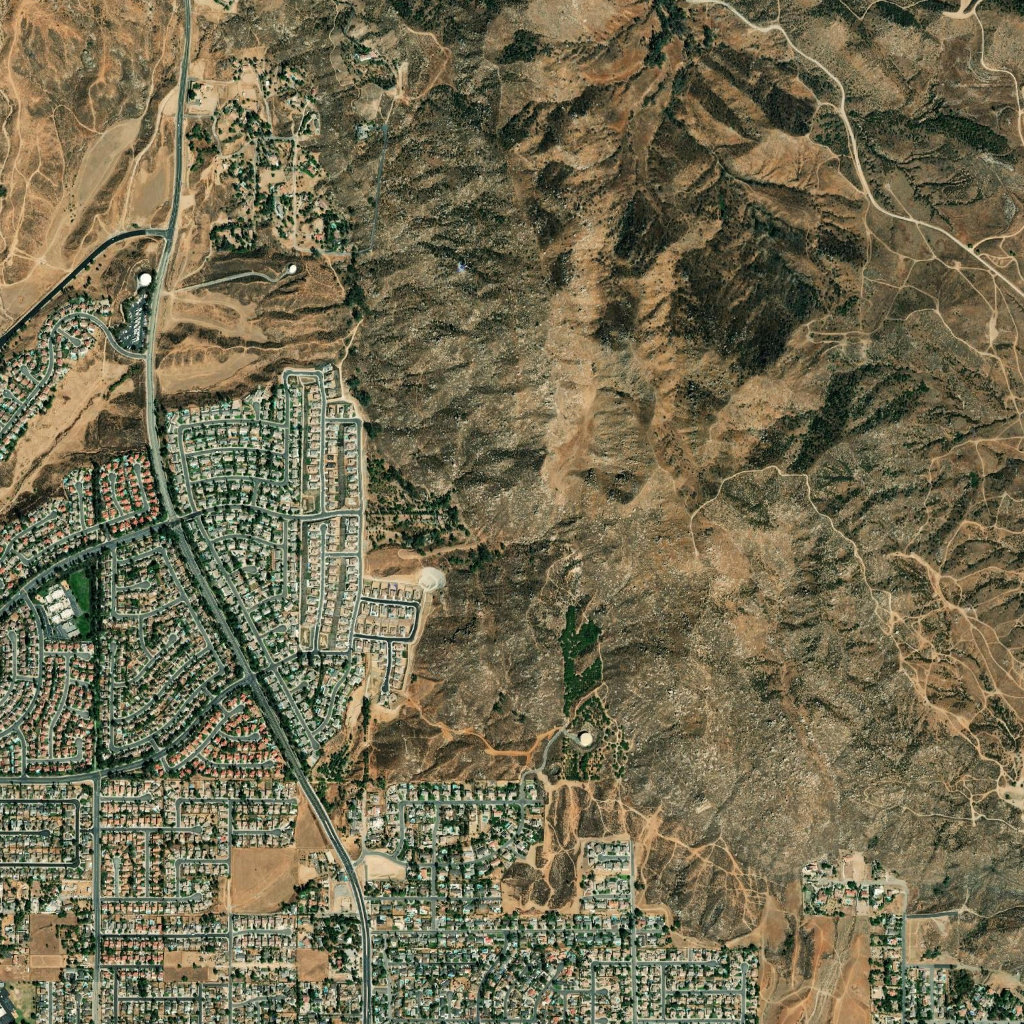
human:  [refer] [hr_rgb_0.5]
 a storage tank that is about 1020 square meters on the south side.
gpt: <box>[[56, 71, 57, 72, 0]]</box>